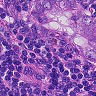
Metastatic tissue present: yes